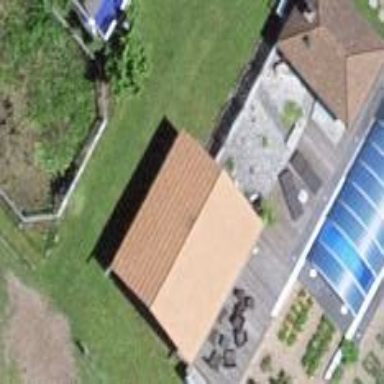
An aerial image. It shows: Shed building.